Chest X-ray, AP view. Patient: 55 years old, sex M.
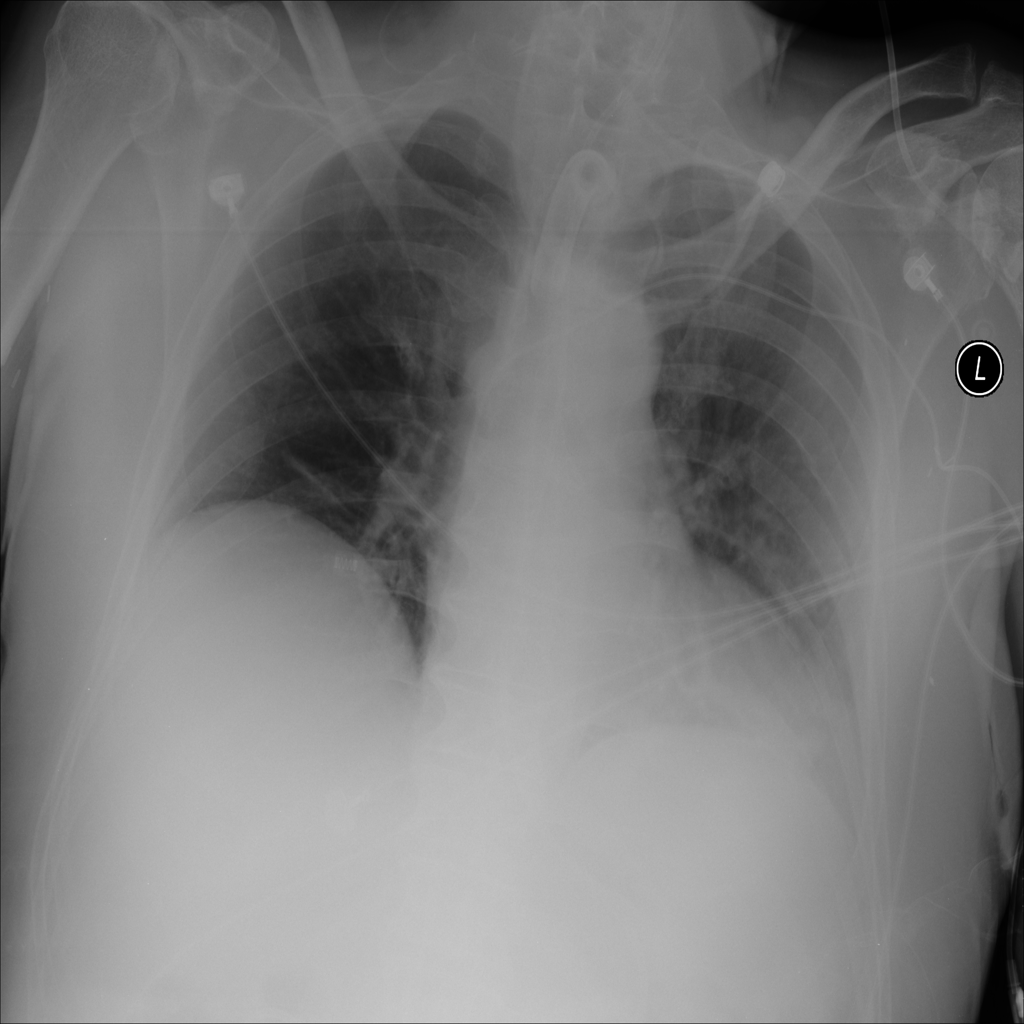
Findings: No Finding